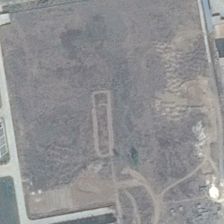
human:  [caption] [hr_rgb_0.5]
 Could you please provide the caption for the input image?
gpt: several buildings are near a piece of bareland .

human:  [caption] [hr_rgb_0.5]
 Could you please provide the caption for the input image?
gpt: several buildings are near a piece of bareland .

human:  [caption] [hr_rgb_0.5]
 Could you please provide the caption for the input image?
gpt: several buildings are near a piece of bareland .

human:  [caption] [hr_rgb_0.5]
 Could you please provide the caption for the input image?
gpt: several buildings are near a piece of bareland .

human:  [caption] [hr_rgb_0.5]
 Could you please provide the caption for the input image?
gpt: several buildings are near a piece of bareland .